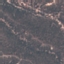
Land use / land cover: HerbaceousVegetation